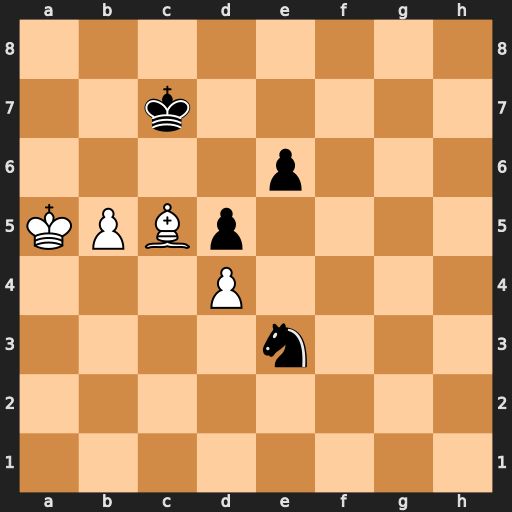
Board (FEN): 8/2k5/4p3/KPBp4/3P4/4n3/8/8
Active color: w
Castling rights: -
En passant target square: -
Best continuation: Ka6 Nc4 b6+ Nxb6 Bxb6+